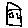
Label: house